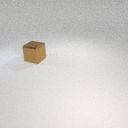
large brown metal cube